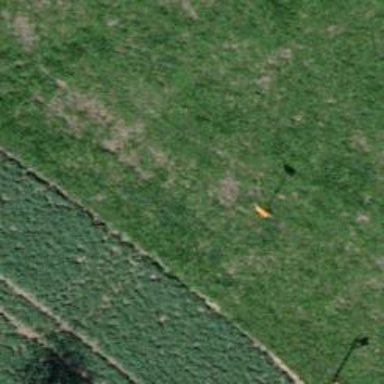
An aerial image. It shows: Pipeline marker.